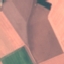
Label: AnnualCrop